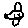
Label: fish